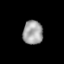
Tissue: lung
Cell type: Endothelial cells
Senescence score: 0.226
Nuclear area (px): 468
Mean DAPI intensity: 161.175